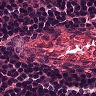
Metastatic tissue present: no